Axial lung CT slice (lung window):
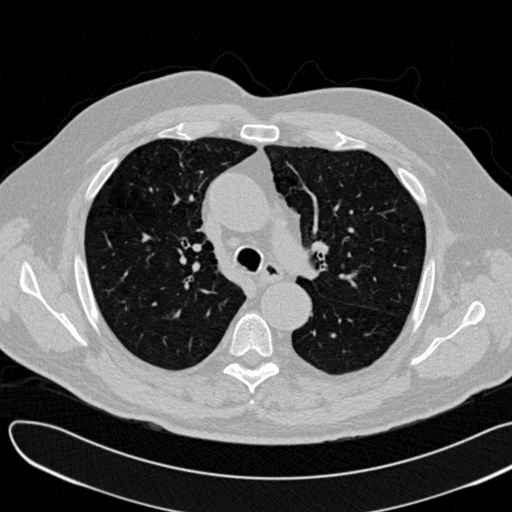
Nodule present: no